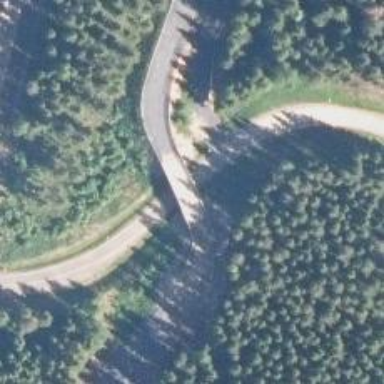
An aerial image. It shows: Footway road with bridge designed for nordic skiing. The skiing route has intermediate difficulty level and is groomed for classic and skating techniques.